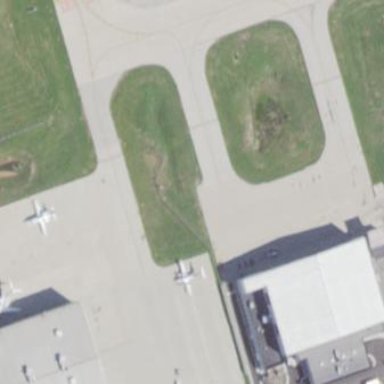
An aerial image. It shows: Apron at the airport.